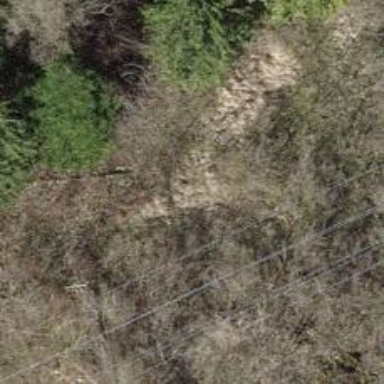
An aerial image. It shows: Power pole.